Interaction volume radius: 10 \u00c5
Interaction volume height: 10 \u00c5
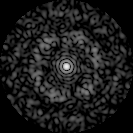
Disorder parameter: 0.8112